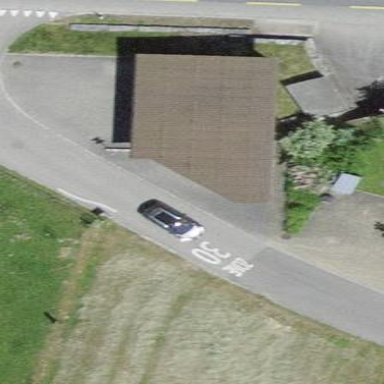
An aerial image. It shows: Garage.